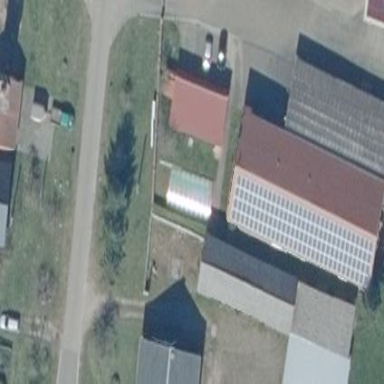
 generating electricity through photovoltaic methods."